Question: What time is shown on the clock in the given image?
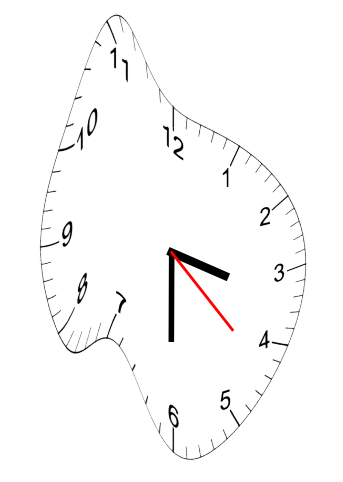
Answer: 03:30:22